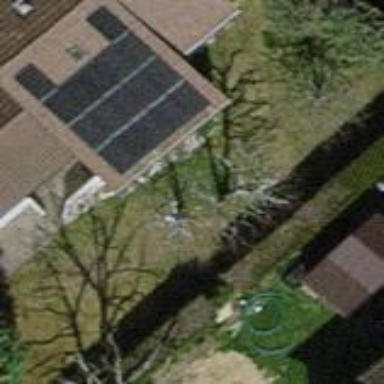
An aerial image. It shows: Solar photovoltaic panel generator installed on the roof.